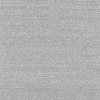
Atmospheric dust classification: dusty